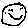
Label: smiley face